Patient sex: M
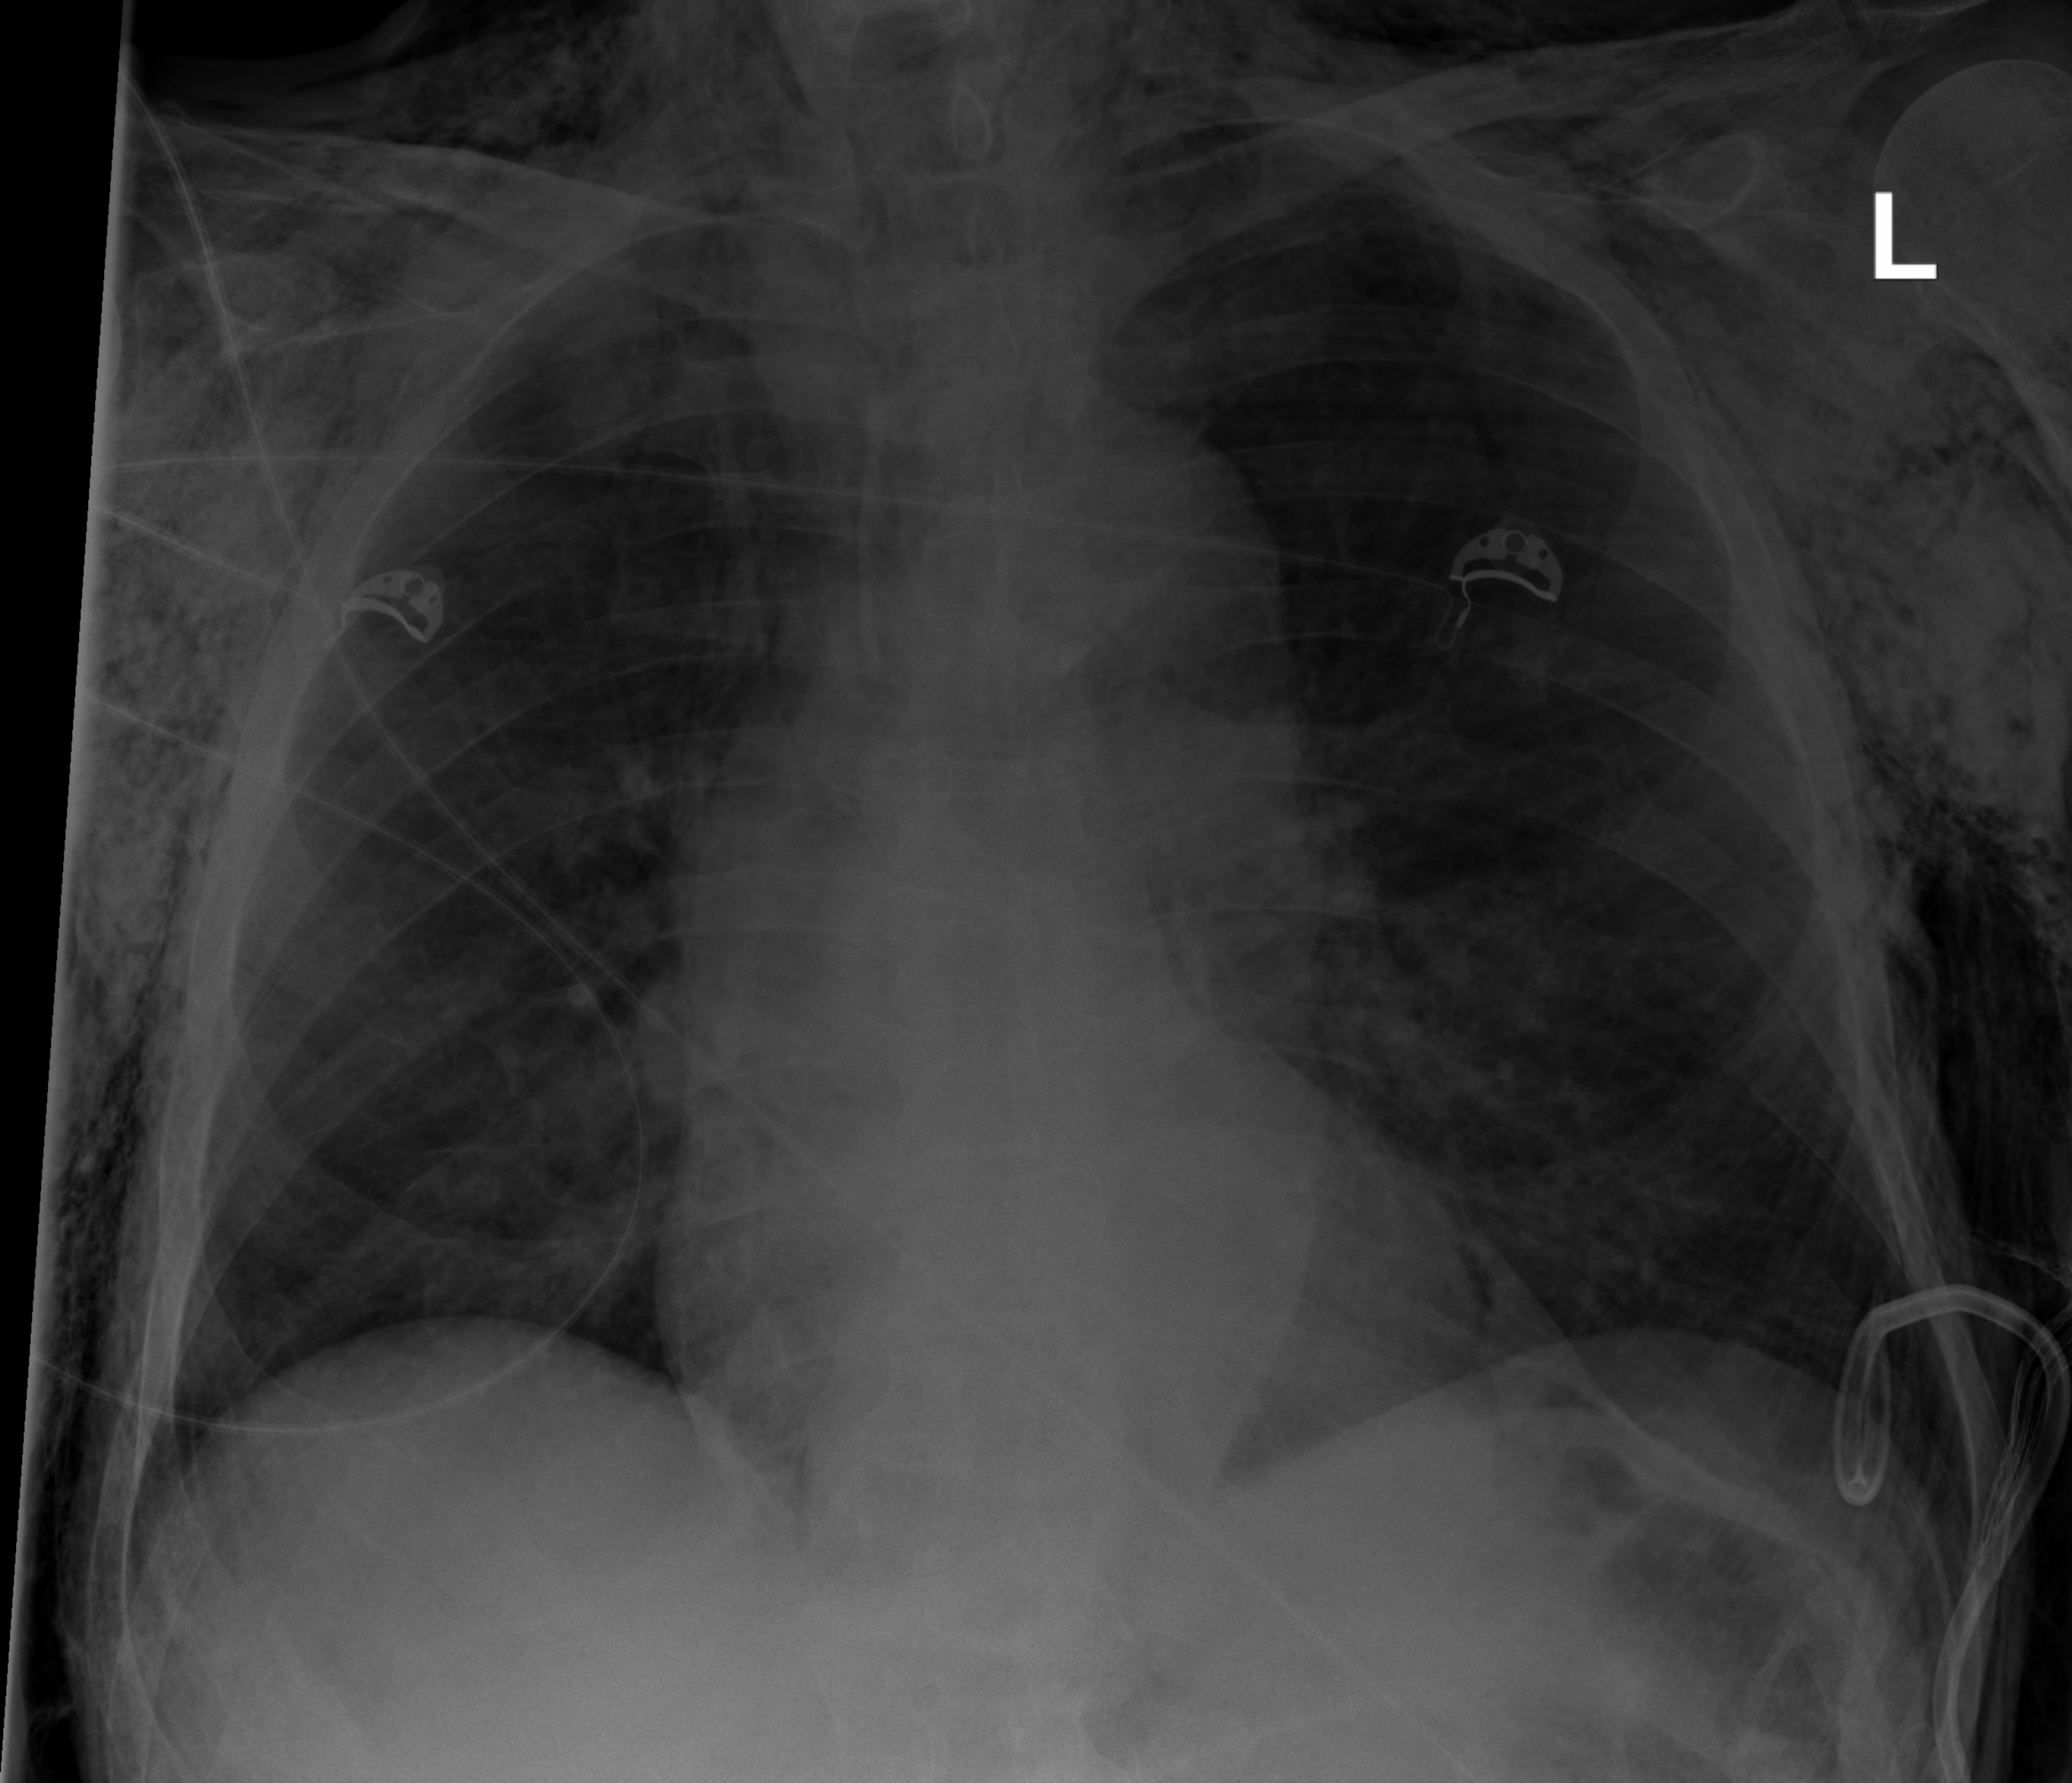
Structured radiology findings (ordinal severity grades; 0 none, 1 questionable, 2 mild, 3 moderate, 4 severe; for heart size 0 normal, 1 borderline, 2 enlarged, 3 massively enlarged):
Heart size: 0
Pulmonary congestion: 0
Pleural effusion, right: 0
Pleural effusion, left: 0
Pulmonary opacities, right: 0
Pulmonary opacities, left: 0
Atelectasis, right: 0
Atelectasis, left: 2